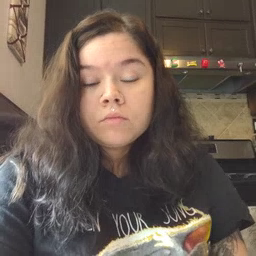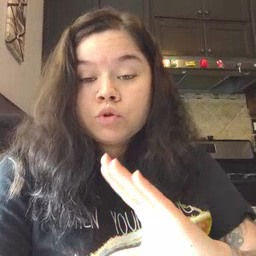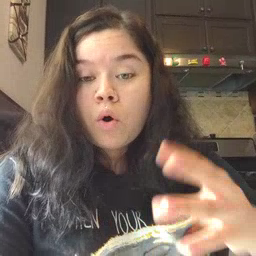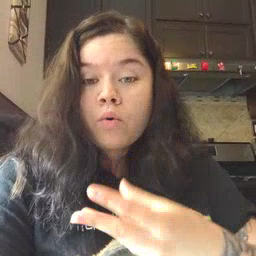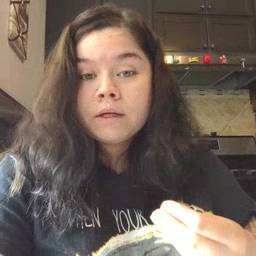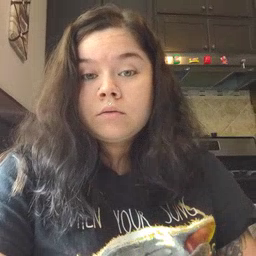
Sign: story